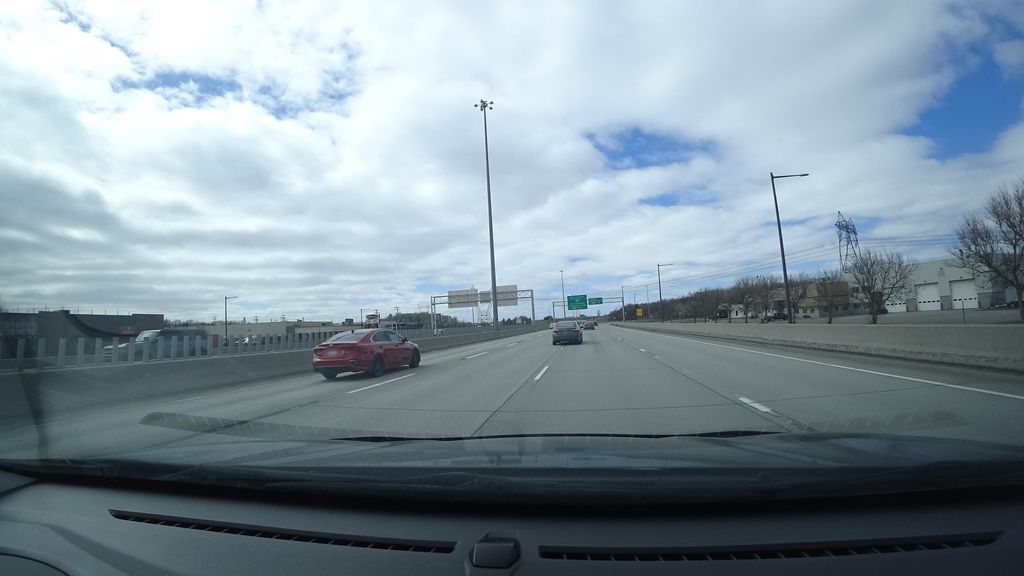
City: quebec_city